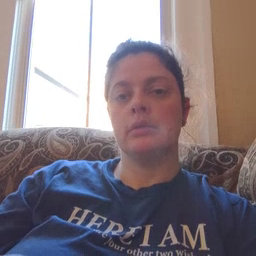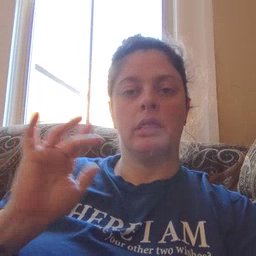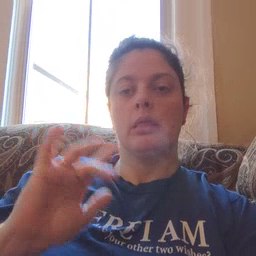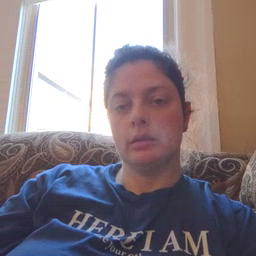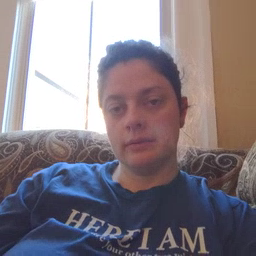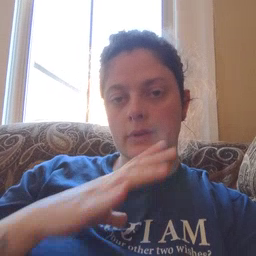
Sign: yucky